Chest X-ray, PA view. Patient: 62 years old, sex M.
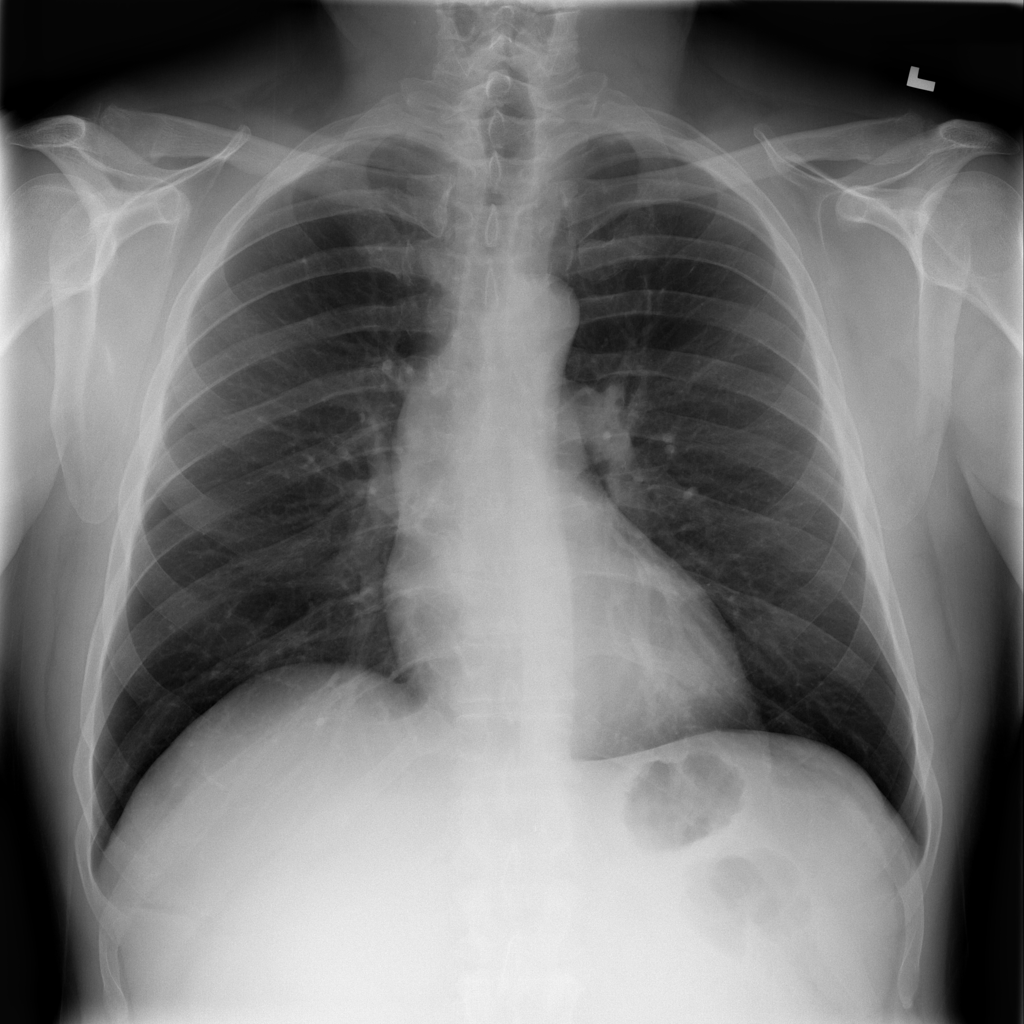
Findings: Infiltration